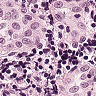
Metastatic tissue present: no